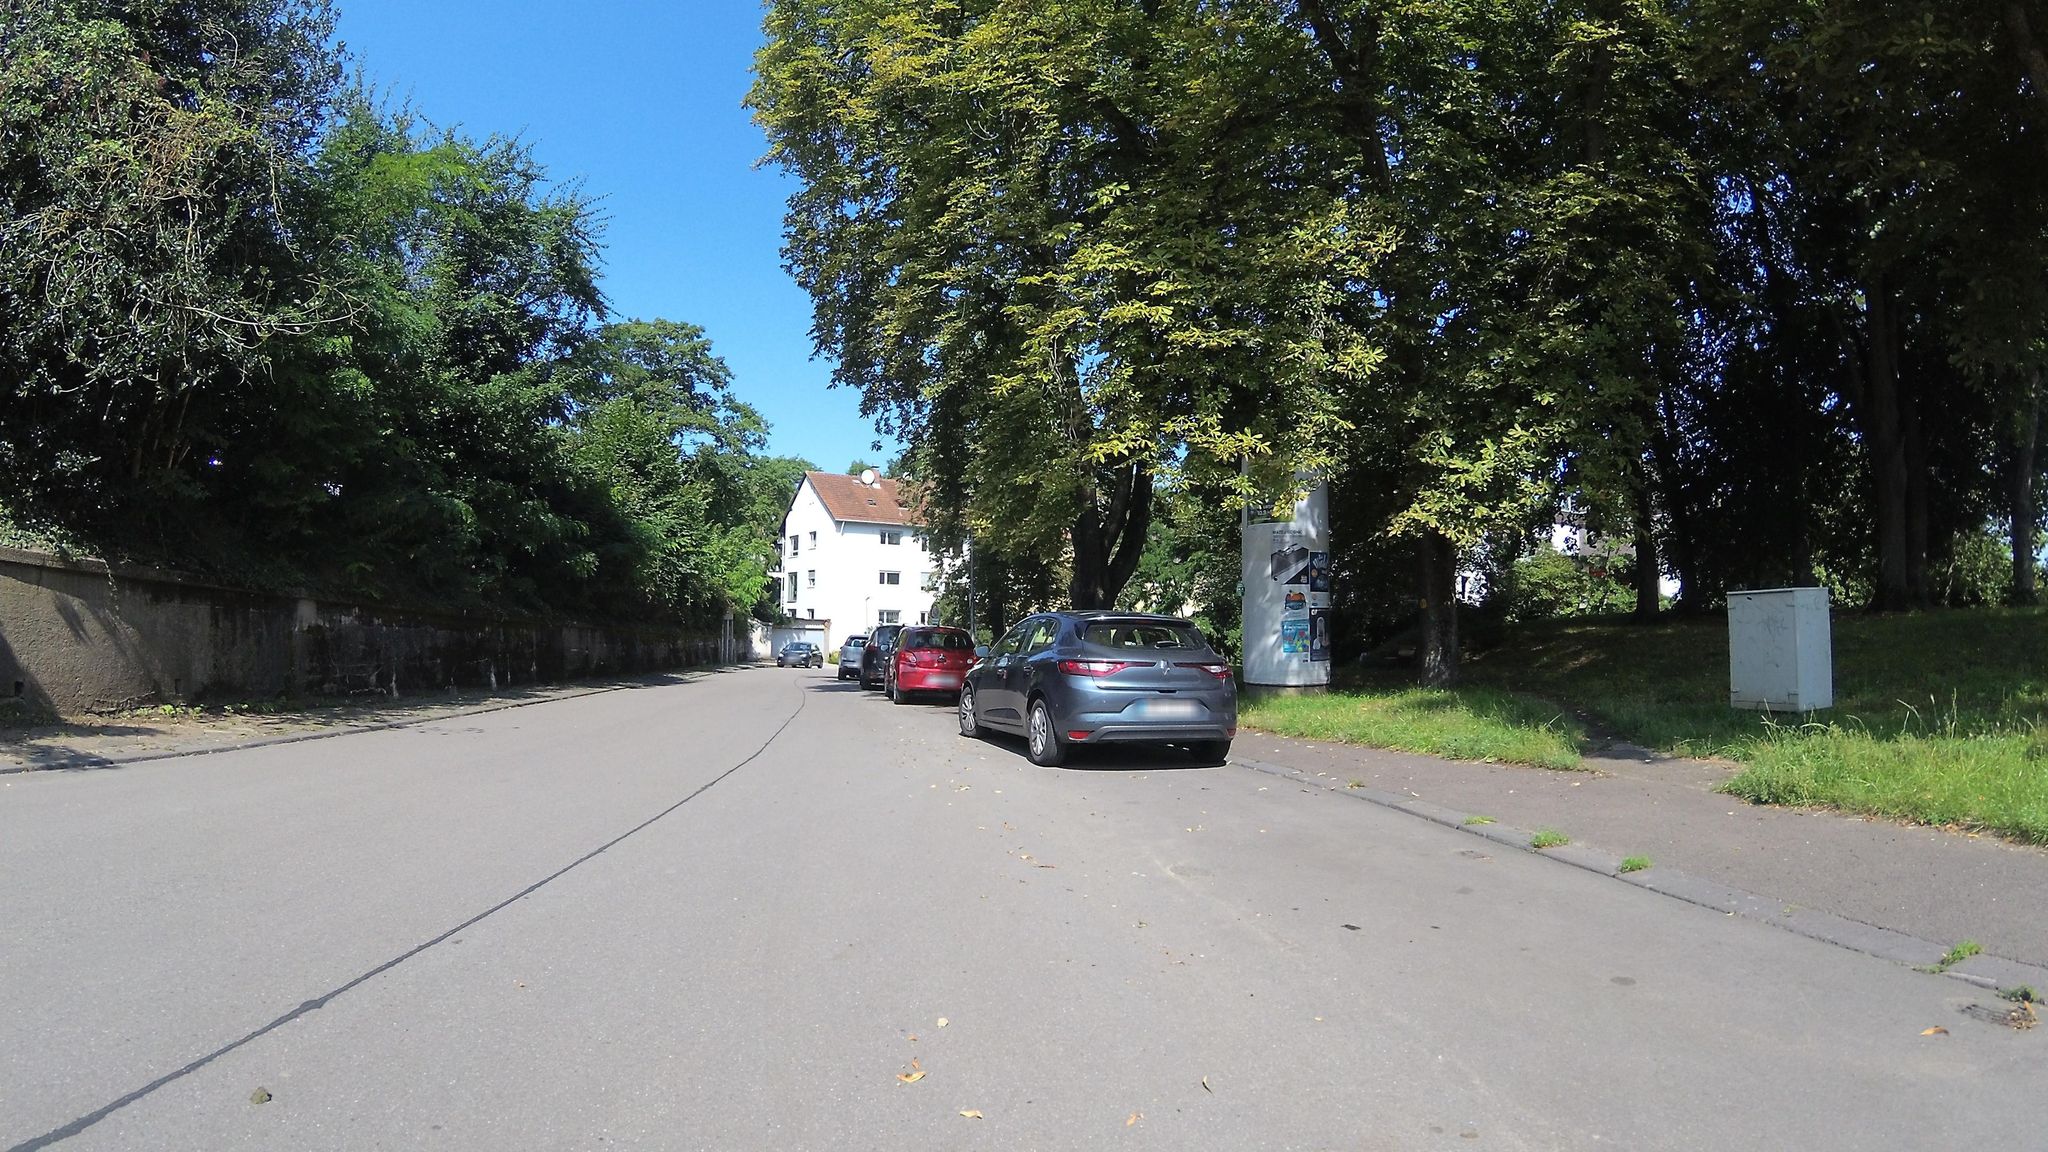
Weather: clear
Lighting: day
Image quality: good
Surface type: driving surface
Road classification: footway, steps, path
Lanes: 2
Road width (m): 0.5, 1
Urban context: urban centre
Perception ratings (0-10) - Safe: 8.39, Lively: 6.14, Beautiful: 9.52, Boring: 4.52, Depressing: 1.6, Wealthy: 5.15